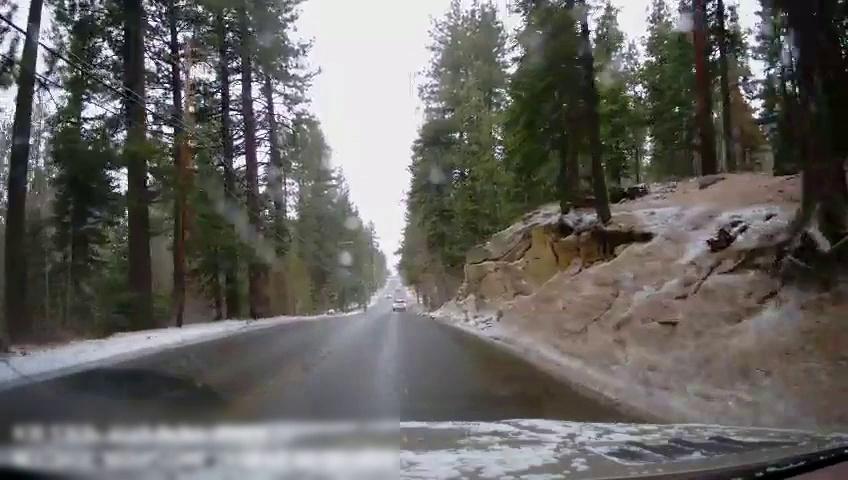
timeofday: Day
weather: Snowy
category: Vehicles | SUV
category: Drivable Space